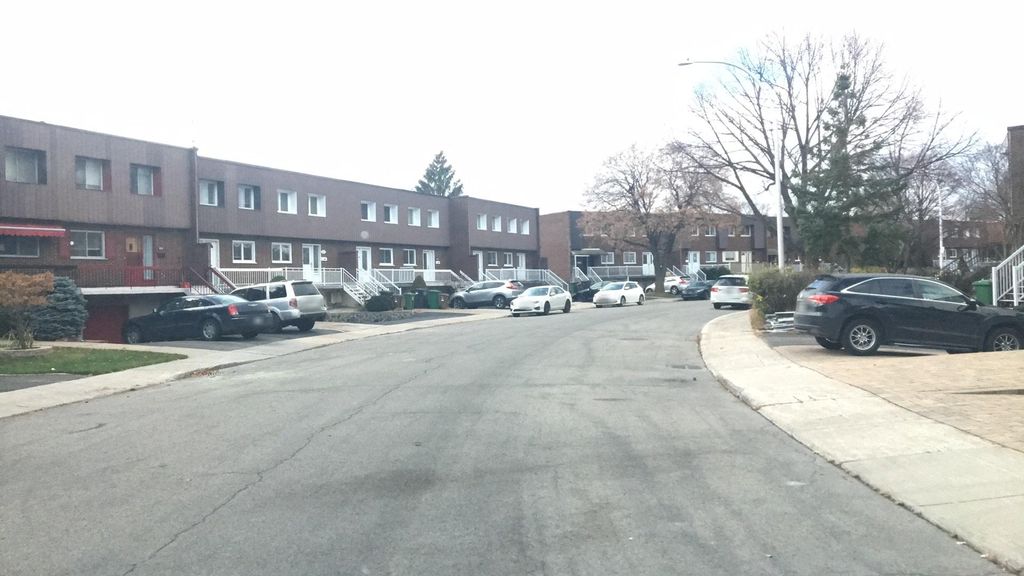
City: montreal